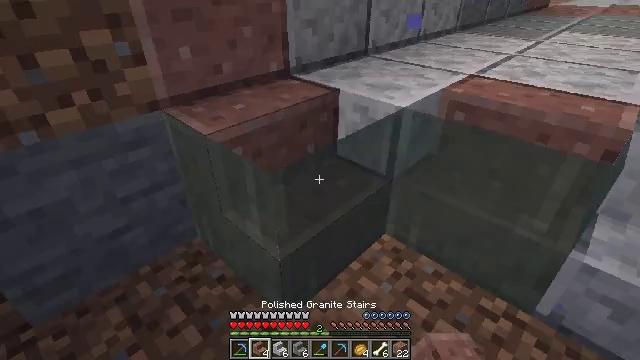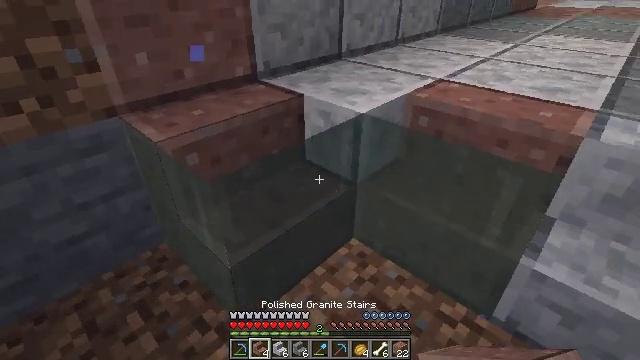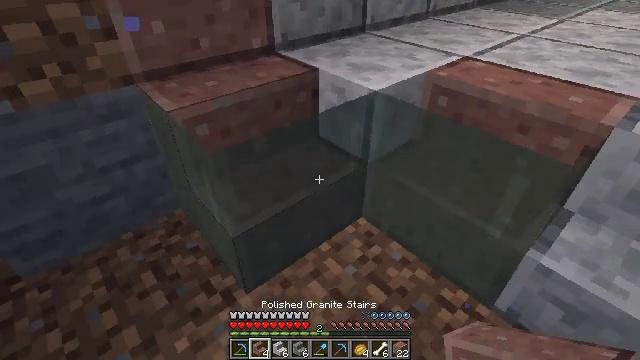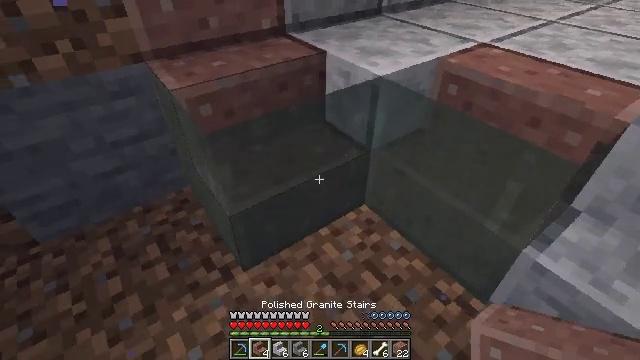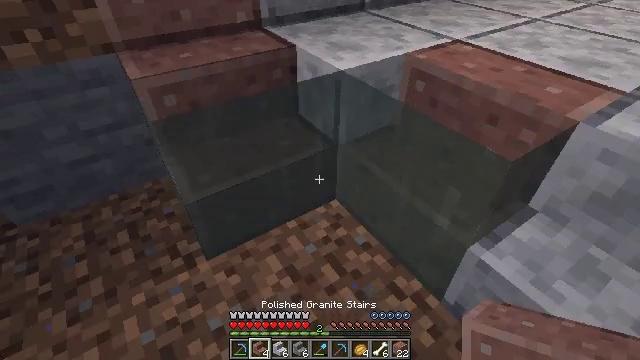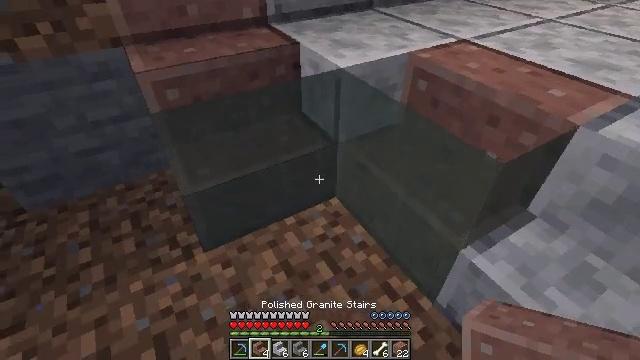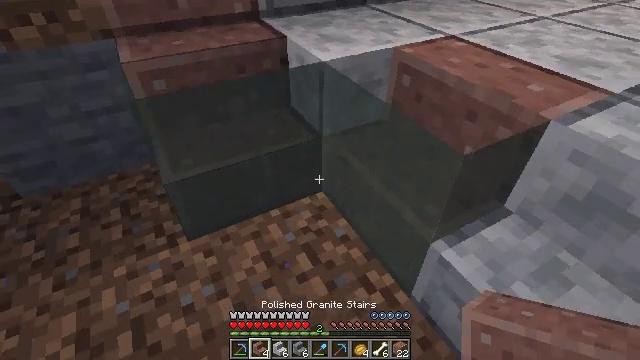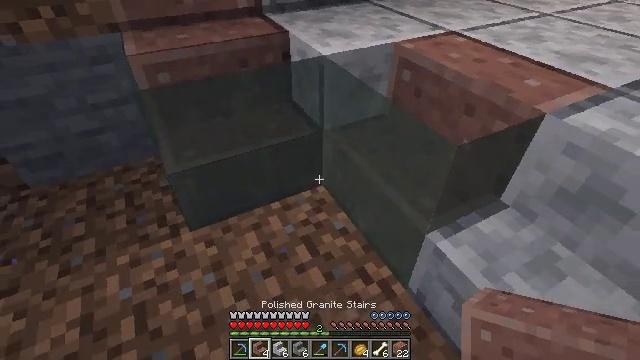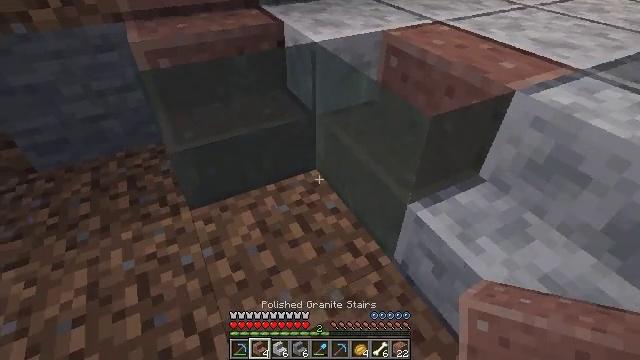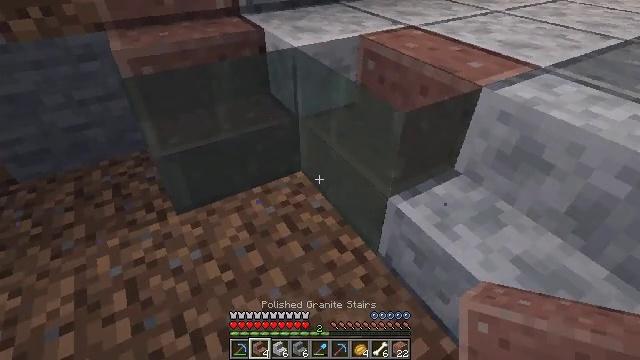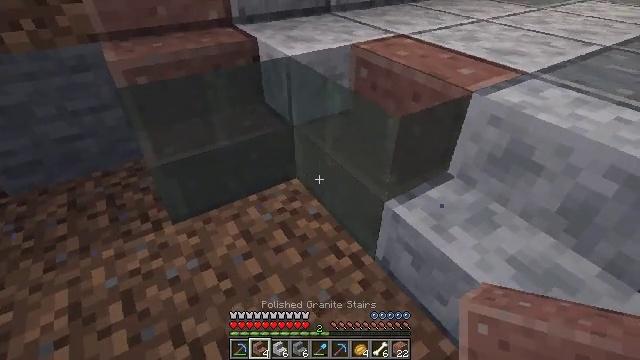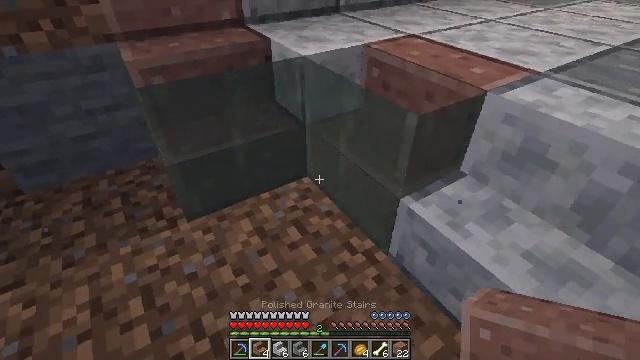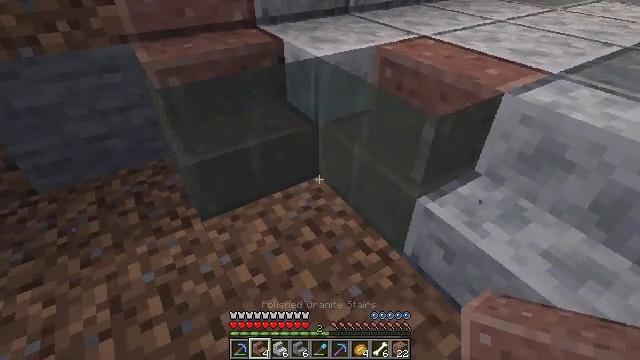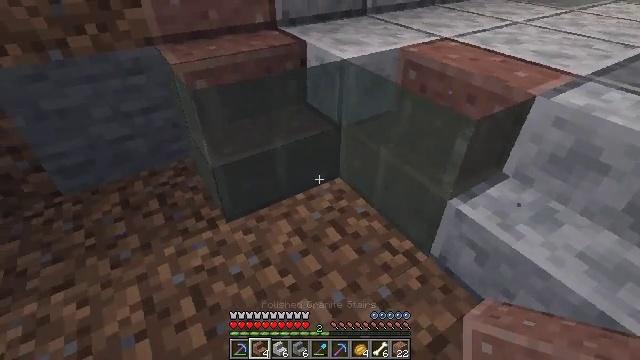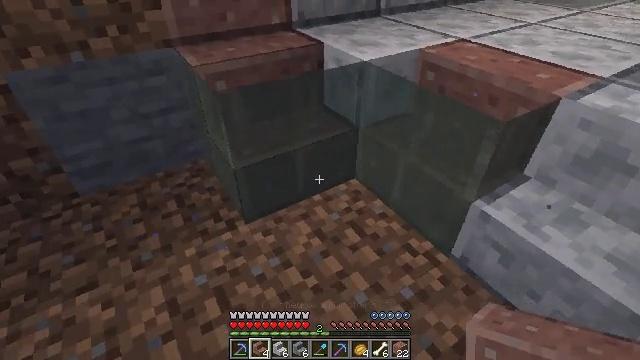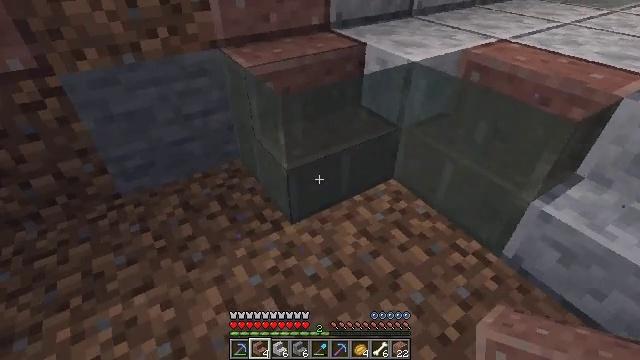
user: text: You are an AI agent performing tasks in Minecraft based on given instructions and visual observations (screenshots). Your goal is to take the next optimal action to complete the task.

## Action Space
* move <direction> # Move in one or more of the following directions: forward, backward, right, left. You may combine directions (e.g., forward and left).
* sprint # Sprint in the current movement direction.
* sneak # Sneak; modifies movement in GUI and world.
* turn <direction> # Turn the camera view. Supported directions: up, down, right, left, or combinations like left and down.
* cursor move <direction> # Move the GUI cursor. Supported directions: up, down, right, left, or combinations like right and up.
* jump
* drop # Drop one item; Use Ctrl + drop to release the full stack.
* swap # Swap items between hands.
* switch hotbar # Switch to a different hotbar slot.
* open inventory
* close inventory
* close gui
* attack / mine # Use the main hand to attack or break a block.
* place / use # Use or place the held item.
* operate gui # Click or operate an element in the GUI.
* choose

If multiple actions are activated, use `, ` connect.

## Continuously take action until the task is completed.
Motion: motion action
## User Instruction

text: Mine polished granite stairs.
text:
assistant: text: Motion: move right
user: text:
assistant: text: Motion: move right, turn left and down
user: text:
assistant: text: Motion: move right, turn left and down
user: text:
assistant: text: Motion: move right, turn left
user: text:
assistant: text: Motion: turn left
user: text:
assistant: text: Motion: turn left
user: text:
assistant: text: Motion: move back, turn left
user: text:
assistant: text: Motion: move back
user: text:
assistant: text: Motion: turn right and up
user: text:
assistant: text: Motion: move left, turn right and up
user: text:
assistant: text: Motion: move left
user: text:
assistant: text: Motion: move left
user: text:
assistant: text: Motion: move left
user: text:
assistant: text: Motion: move left
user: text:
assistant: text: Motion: move left
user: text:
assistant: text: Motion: move left
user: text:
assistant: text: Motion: move forward, turn up
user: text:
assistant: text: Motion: move forward, switch to hotbar 1
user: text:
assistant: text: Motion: attack / mine, switch to hotbar 1
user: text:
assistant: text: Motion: attack / mine, switch to hotbar 1
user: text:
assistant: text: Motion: turn right, attack / mine, switch to hotbar 1
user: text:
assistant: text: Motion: turn right, attack / mine
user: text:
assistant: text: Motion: turn right, attack / mine
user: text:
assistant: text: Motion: turn right, attack / mine
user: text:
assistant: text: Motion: turn right, attack / mine
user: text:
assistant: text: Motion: attack / mine
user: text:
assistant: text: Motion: attack / mine
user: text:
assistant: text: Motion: attack / mine
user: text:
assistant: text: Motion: attack / mine
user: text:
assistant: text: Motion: attack / mine